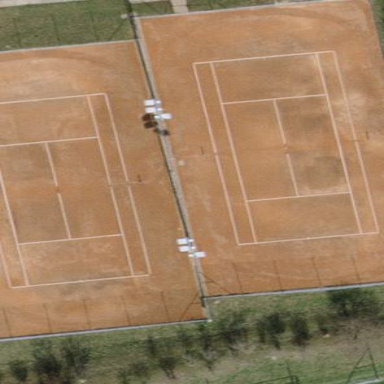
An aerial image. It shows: Tennis court in leisure pitch.